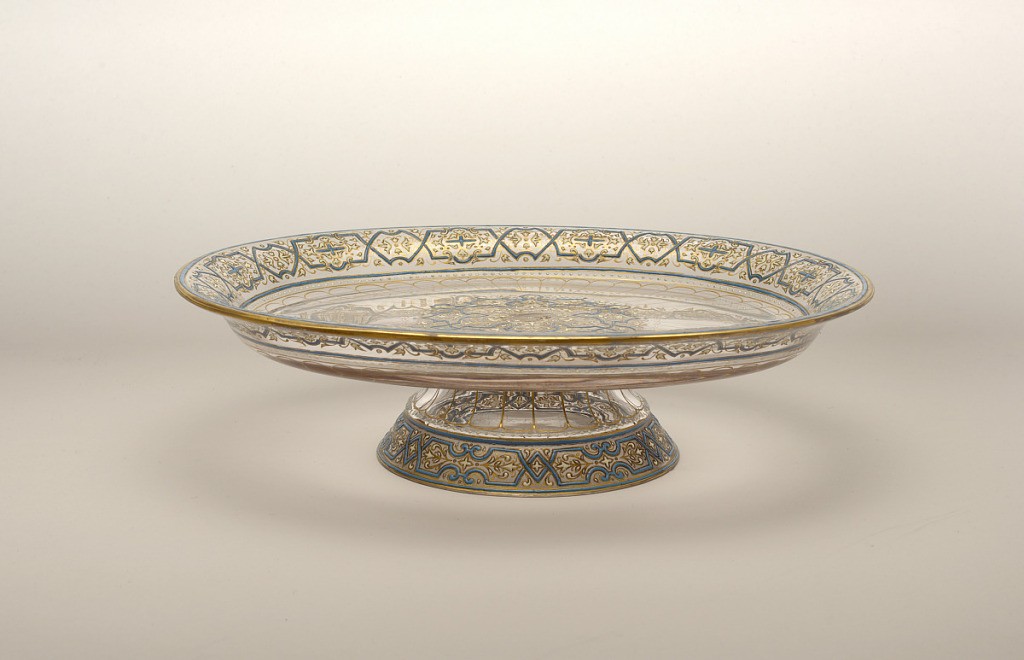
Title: Footed dish
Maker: Ludwig Lobmeyr, Austrian, 1829 - 1917
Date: ca. 1877–87
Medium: Enameled and gilt glass
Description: Enameled with blue, white, and gold foliate design, possibly of Near Eastern influence.